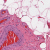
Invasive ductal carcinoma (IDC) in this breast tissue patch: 0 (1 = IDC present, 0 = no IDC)